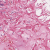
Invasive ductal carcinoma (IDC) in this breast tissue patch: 1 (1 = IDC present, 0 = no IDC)